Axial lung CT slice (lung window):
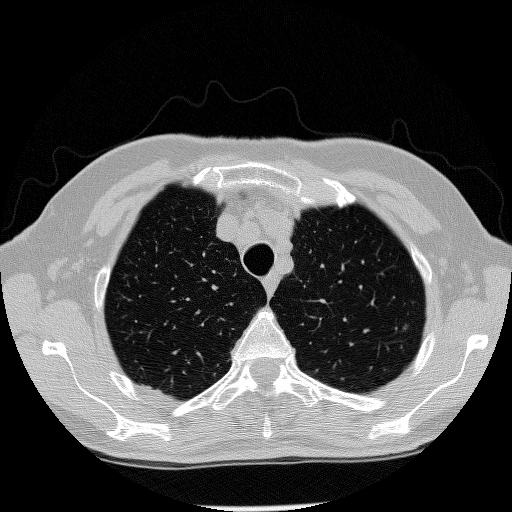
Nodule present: yes
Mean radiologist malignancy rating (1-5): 2.667